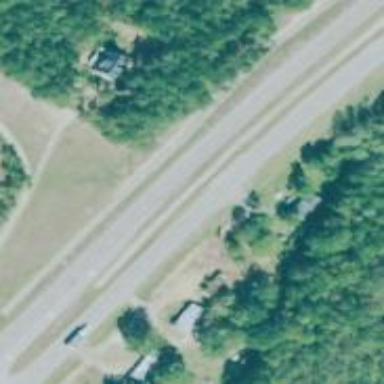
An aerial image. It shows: Trunk highway.